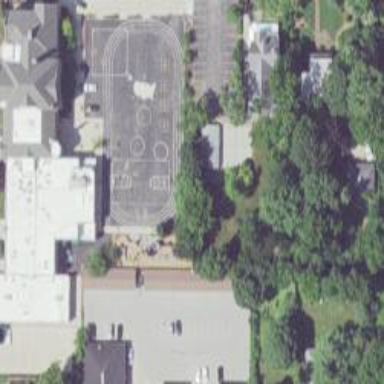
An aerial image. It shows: Elementary school.